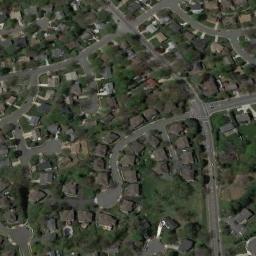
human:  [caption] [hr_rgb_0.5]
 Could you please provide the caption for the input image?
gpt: There are many roads and neatly arranged houses and trees and large lawns in densely populated areas .

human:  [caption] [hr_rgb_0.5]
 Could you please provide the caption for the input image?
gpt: The dense residential is next to the road and some trees .

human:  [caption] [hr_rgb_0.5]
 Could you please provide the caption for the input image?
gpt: Residential areas are sparsely spaced .

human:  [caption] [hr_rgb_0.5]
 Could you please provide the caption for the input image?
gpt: A dense residential area has a lot of greenery and lots of houses neatly arranged while some roads go through the residential area .

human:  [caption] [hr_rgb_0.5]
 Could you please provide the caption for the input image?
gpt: There are many brown buildings with trees around on dense residential area .